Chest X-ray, PA view. Patient: 41 years old, sex F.
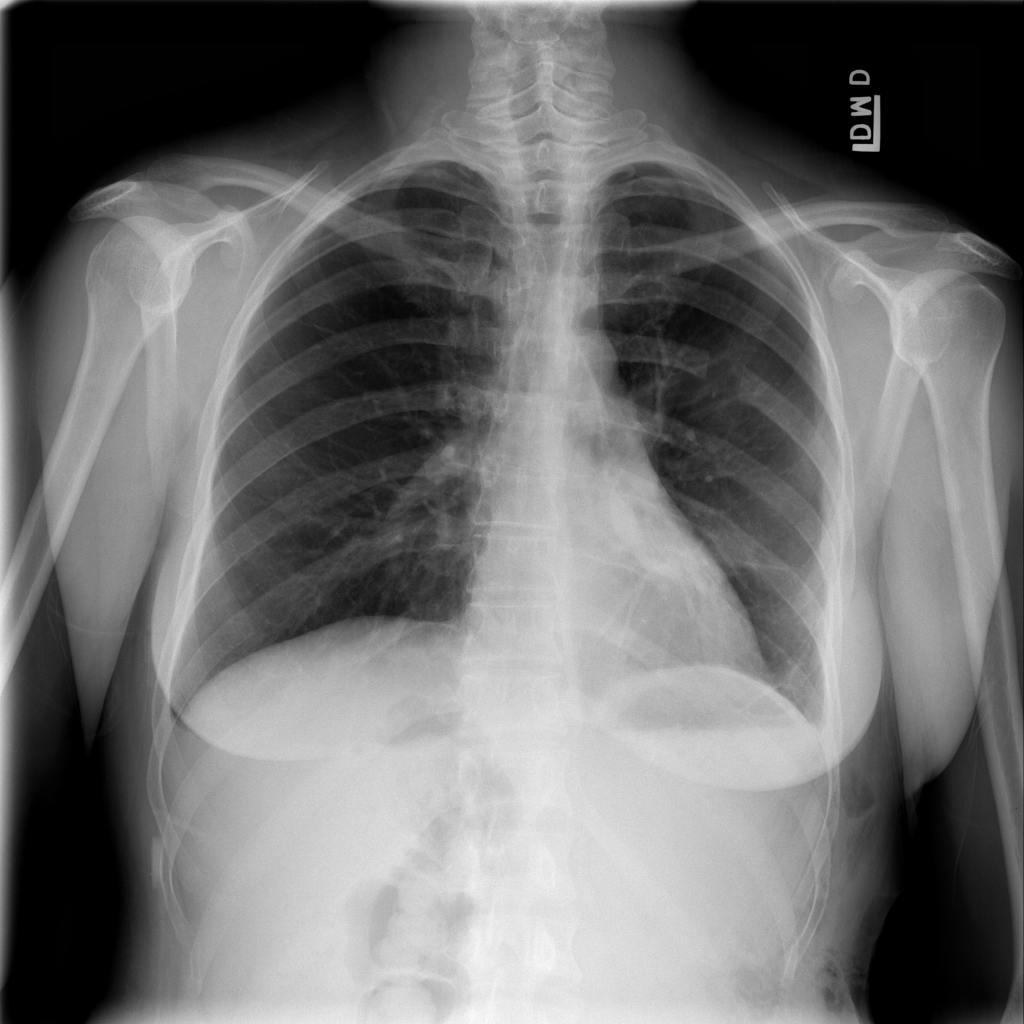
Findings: Effusion, Mass